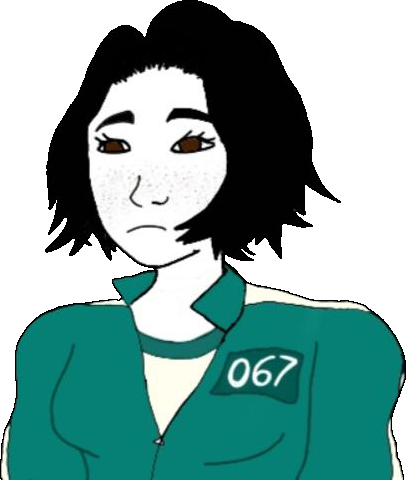
Label: 5_Doomer_Girl